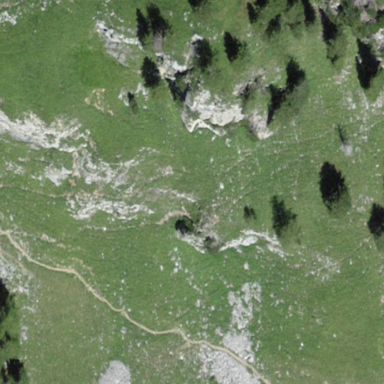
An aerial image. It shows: Landscape of bare rock.